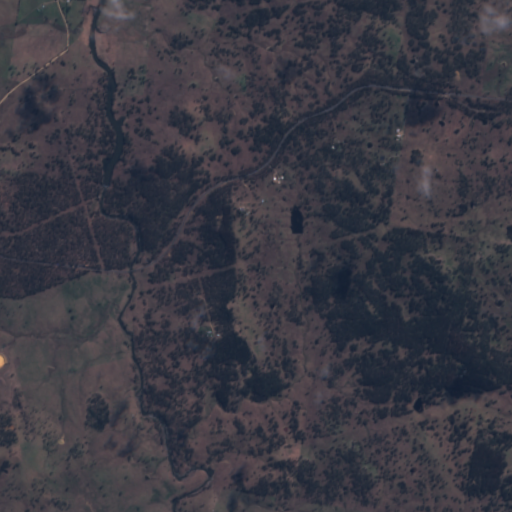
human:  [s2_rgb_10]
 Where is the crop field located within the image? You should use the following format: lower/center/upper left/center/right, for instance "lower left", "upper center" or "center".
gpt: The crop field is located in the lower right of the image.
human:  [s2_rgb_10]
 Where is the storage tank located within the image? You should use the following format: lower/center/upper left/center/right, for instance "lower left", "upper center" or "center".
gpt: The storage tank is located in the lower right of the image.
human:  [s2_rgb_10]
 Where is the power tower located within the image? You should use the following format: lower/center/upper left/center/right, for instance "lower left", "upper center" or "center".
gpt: There is no power tower in the image.